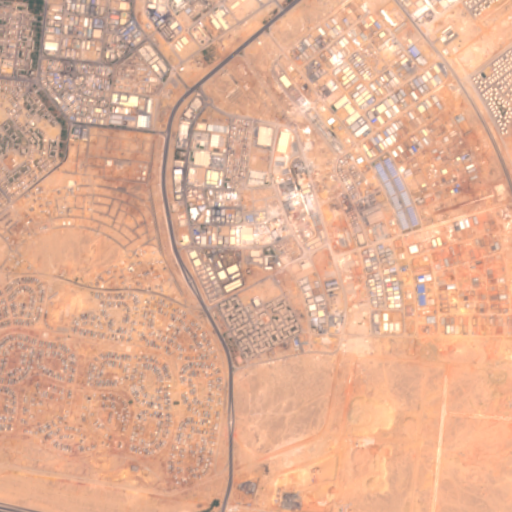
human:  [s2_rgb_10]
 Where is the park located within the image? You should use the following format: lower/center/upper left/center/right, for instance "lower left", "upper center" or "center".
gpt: The park is located in the upper right of the image.
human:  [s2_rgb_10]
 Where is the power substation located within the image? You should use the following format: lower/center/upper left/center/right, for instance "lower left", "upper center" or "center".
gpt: The power substation is located in the upper center of the image.
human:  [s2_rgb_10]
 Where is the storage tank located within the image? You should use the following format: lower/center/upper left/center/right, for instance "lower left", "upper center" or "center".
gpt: The storage tank is located in the upper left of the image.
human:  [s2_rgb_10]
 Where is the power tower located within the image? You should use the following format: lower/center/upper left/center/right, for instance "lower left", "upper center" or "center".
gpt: There is no power tower in the image.